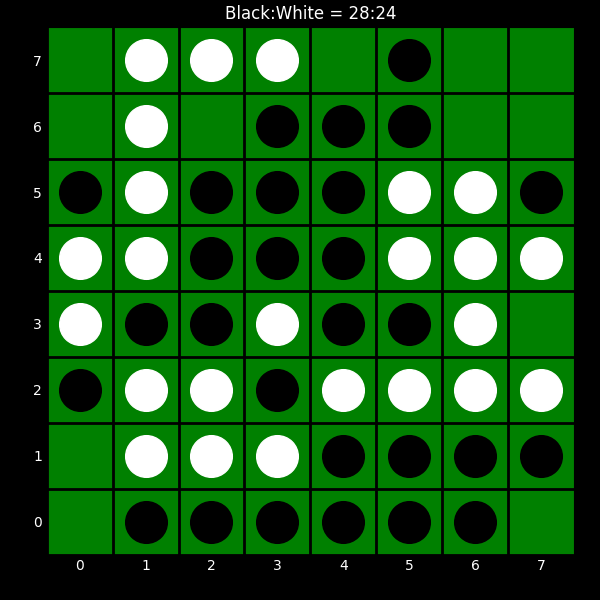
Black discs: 28
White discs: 24